Field crop: maize
Growth stage: 2
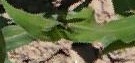
Species: maize